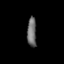
Tissue: lung
Cell type: Epithelial cells
Senescence score: 0.216
Nuclear area (px): 268
Mean DAPI intensity: 107.944